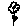
Label: flower